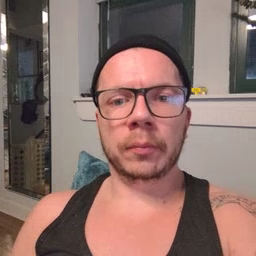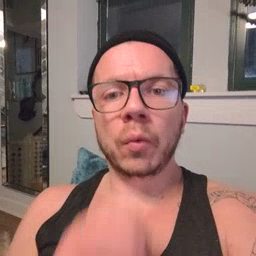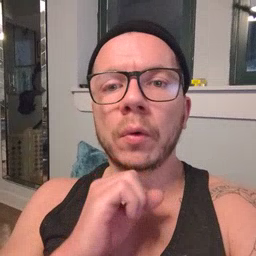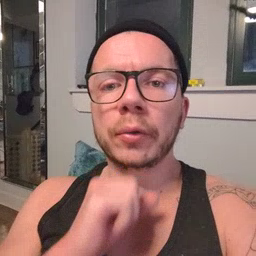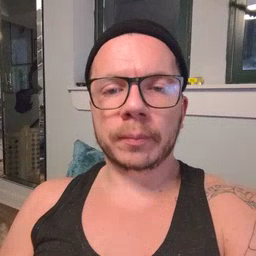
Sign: orange